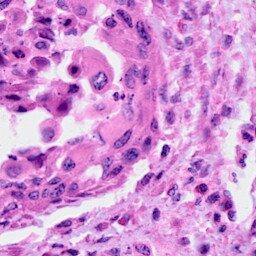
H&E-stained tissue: Cervix